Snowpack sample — Snodgrass Mountain, Crested Butte, Colorado (2/4/25, 12:06 PM MST)
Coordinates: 38.923, -106.968
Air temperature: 35 °F
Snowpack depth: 80 cm
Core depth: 70 cm
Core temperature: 32 °F
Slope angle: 14°, slope face: 78°
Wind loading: low
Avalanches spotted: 0
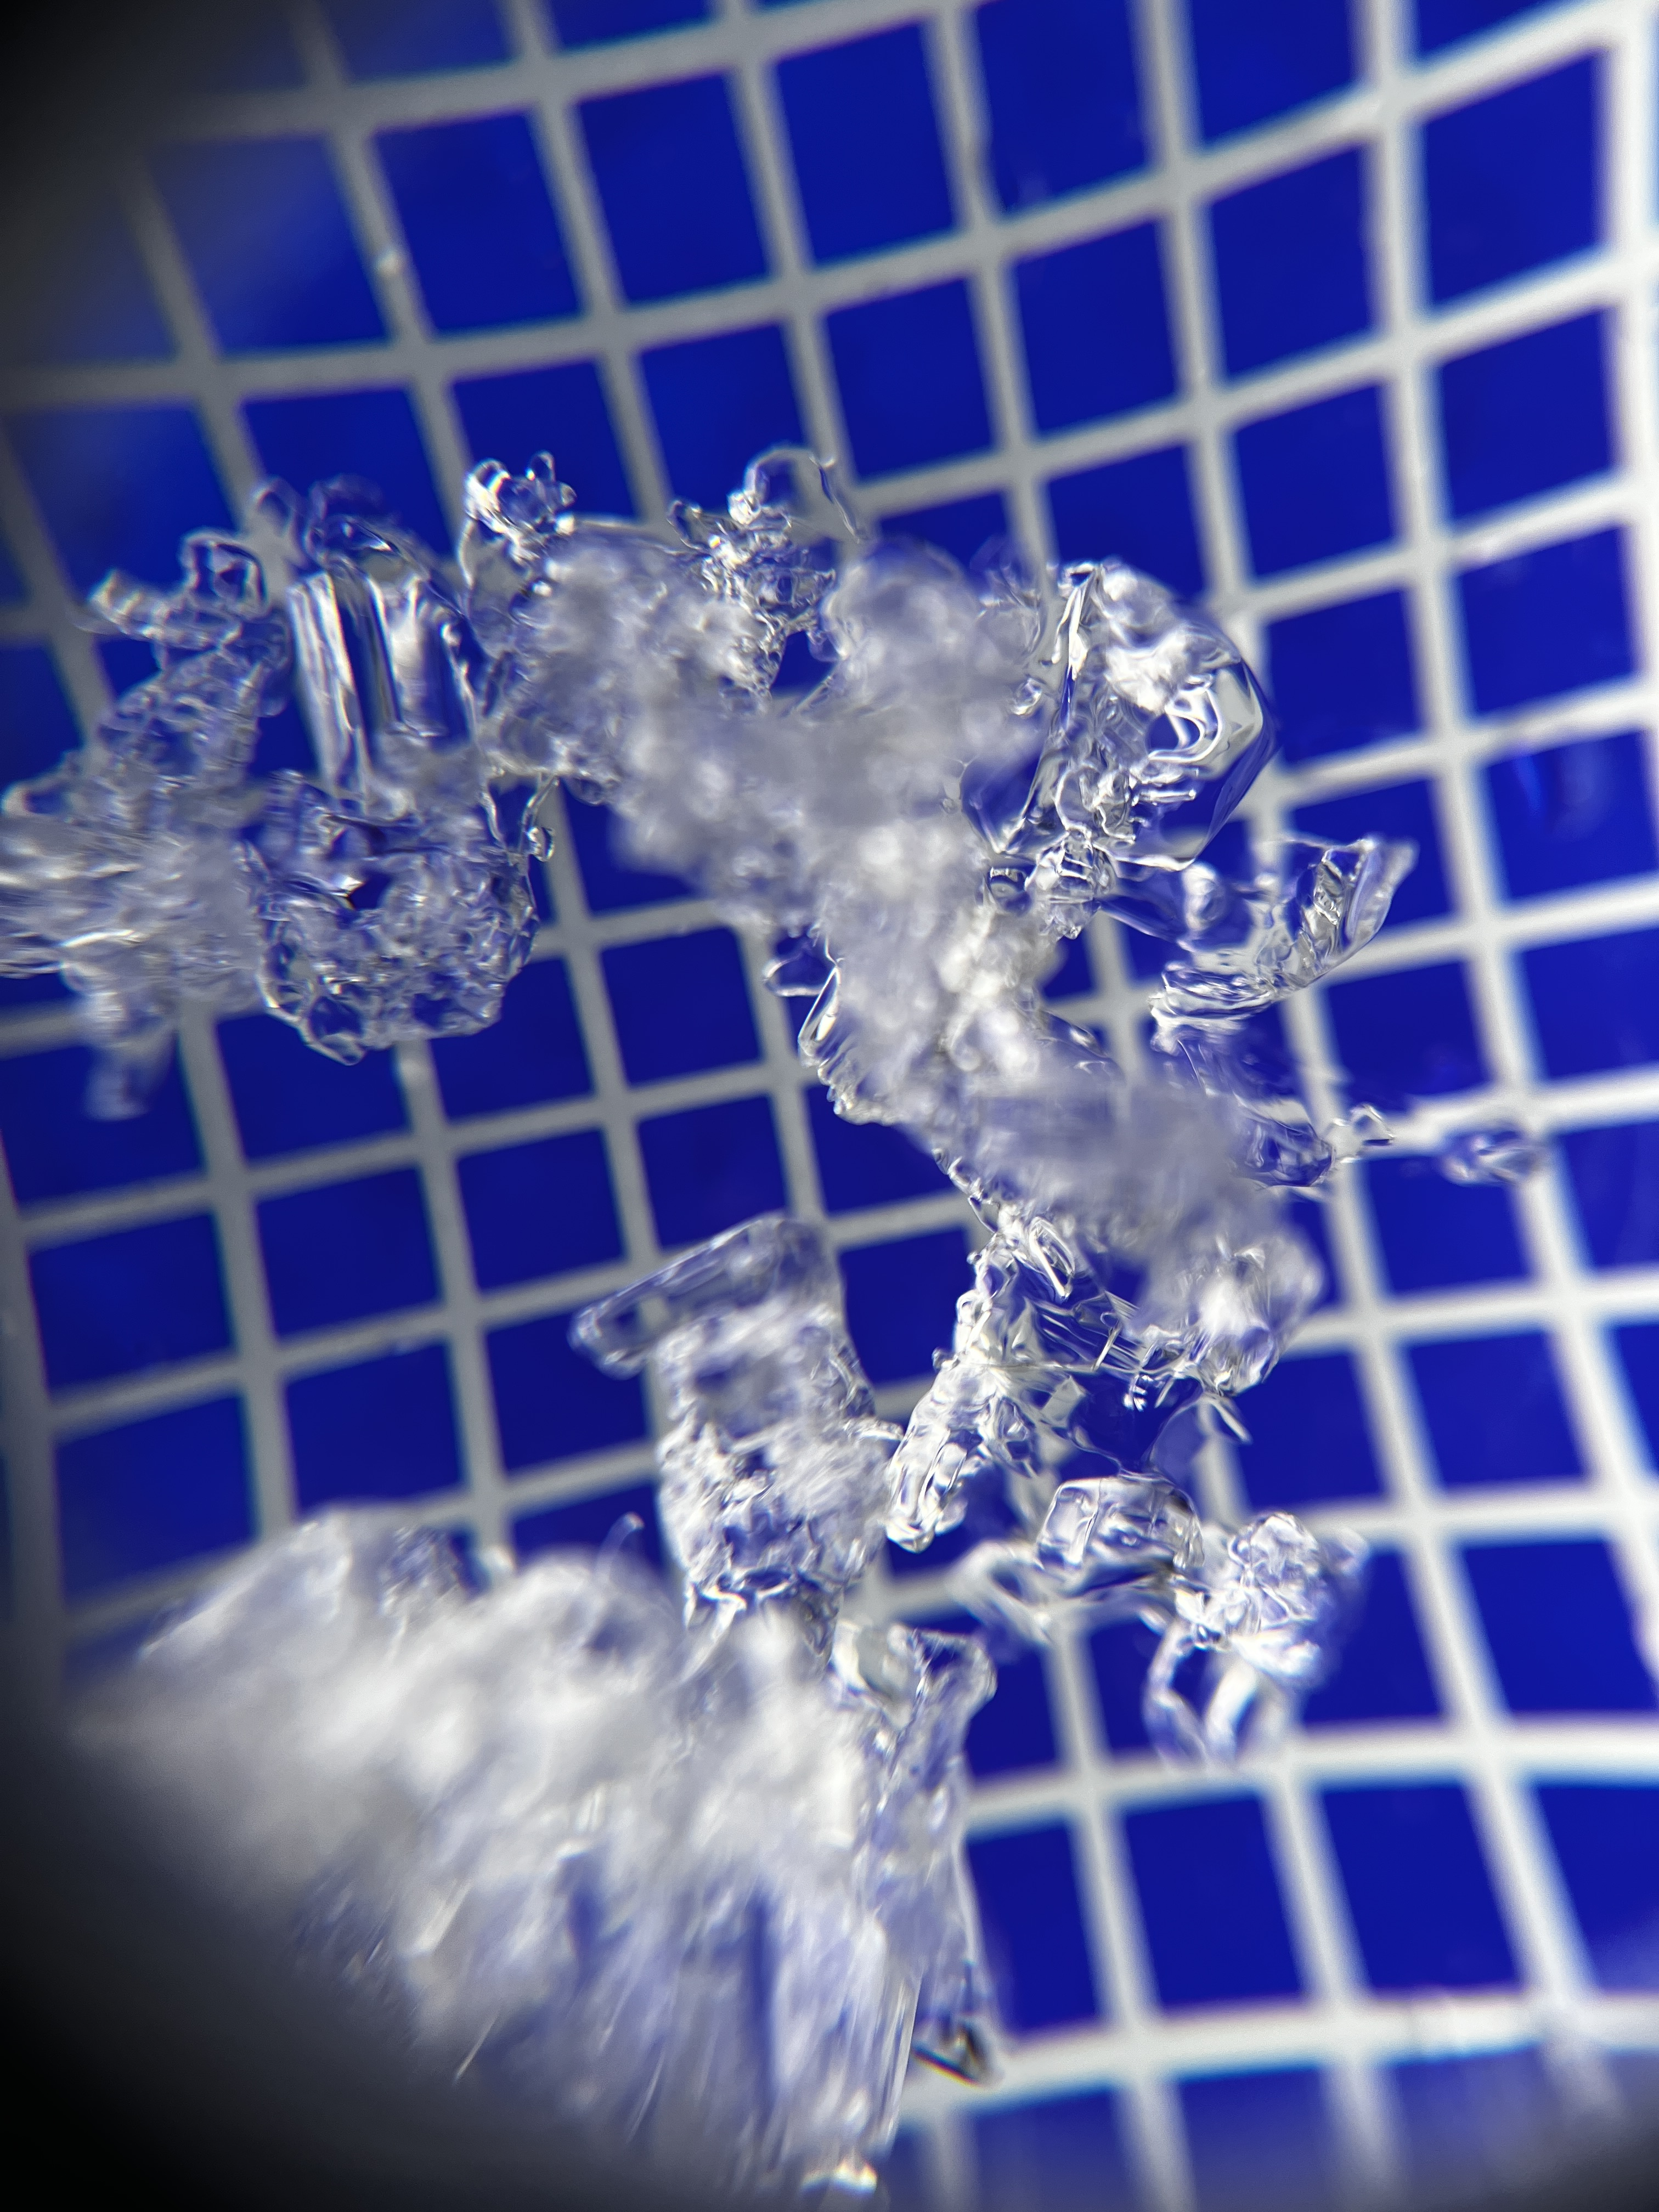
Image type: magnified_profile
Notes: No avalanches nearby, unusually warm weather for the last month reported by residents, Collected 25 yards from treeline